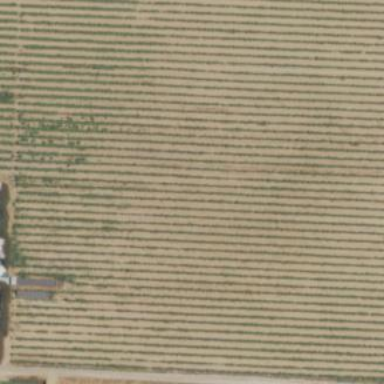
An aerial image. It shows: Vineyard.